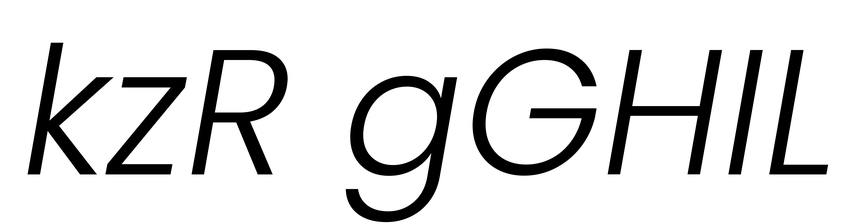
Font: Poppins-LightItalic